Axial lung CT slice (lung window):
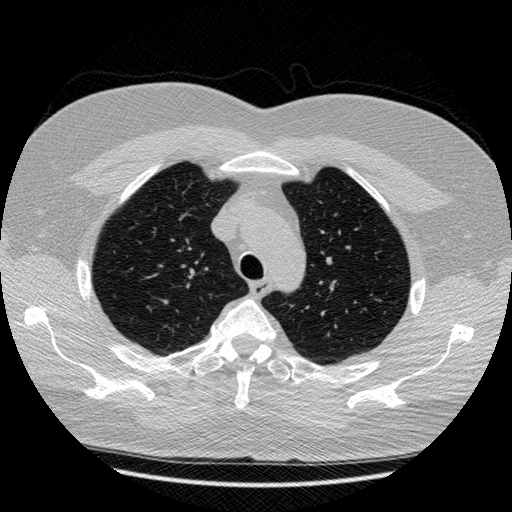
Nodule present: no